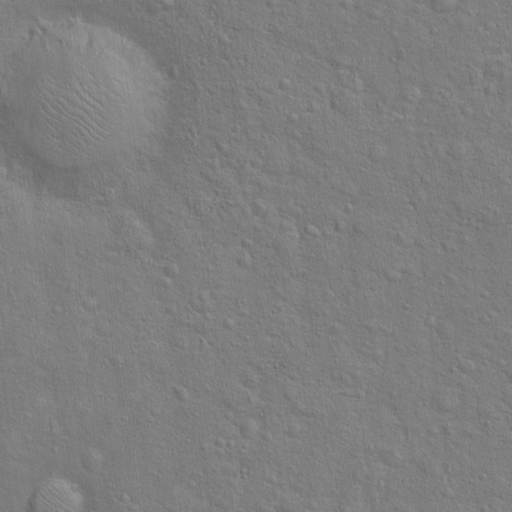
Classes present: Background